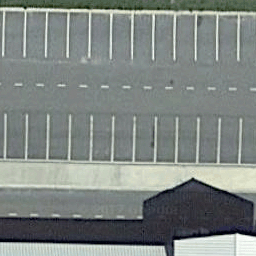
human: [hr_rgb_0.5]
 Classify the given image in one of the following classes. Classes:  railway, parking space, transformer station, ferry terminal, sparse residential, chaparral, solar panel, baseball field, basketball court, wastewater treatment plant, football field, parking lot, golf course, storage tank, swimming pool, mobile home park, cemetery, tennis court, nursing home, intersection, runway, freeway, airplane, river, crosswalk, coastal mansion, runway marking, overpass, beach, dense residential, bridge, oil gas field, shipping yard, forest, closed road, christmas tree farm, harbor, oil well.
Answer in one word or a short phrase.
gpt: parking space